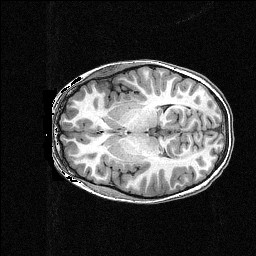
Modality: T1w
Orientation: axial
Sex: female
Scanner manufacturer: siemens
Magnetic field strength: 3 T
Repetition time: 2.3 s
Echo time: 0.00336 s